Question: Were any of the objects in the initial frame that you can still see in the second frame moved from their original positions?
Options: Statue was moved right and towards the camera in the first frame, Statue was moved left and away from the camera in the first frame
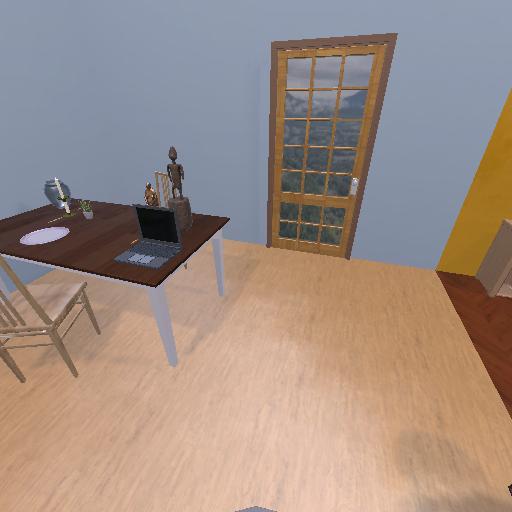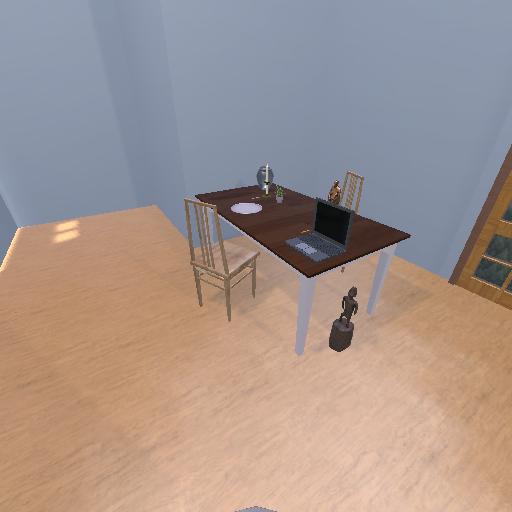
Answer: Statue was moved right and towards the camera in the first frame